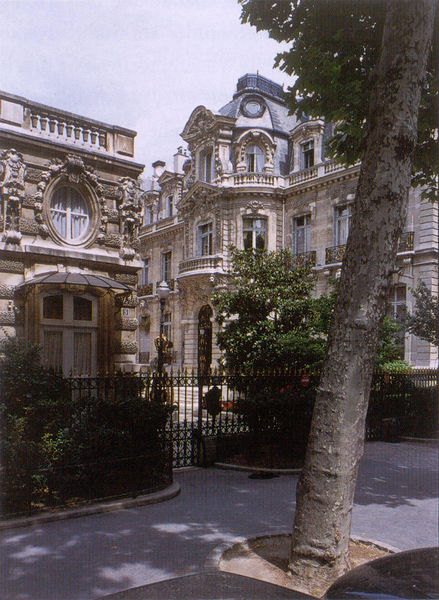
Titel: Hôtel Menier
Künstler: Henri Joseph Aubert Parent
Standort: Paris
Institution: Hôtel Menier
Schlagwörter: baum, blau, blätter, himmel, laub, schatten, weiß, wolken, bäume, grün, ocker, stadt, braun, fenster, frankreich, hell, lampe, laterne, licht, marmor, paris, strasse, tür, anlage, dach, gebäude, haus, park, schloss, weg, wolke, zaun, beige, ornament, alt, architektur, barock, stein, steine, tot, baumstamm, erde, häuser, stamm, strauch, brüstung, busch, büsche, gitter, sonne, sträucher, boden, rokkoko, rechts, schräg, oval, rund, garten, balkon, ansicht, fassade, italien, ort, pflaster, türen, wohnhäuser, giebel, mauer, allee, hecke, gartenzaun, rundes fenster, türe, auto, draussen, verzierung, uhr, stuck, geländer, tor, foto, fotografie, photographie, kante, eingang, eisen, erker, schmiedeeisen, berlin, bürgersteig, gehsteig, palast, palazzo, rundfenster, balustrade, asphalt, gehweg, schwarzweiß, trottoir, pracht, rom, photo, fries, portal, villa, schnörkel, gesims, risalit, walmdach, beete, historismus, etagen, ballustrade, bode, prunk, vordach, umzäunung, schief, einfassung, gründerzeit, klassizistisch, palais, attika, rustizierung, halteverbot, stadtbild, eckrustika, rustica, repräsentativ, prachtvoll, baluster, latern, parken, herrschaftshaus, palisade, teer, verkehrsschild, ochsenauge, baumm, giter, phoro, gestrup, gittr, renesonce, vusch, klasizistisch, #tür, balustrde